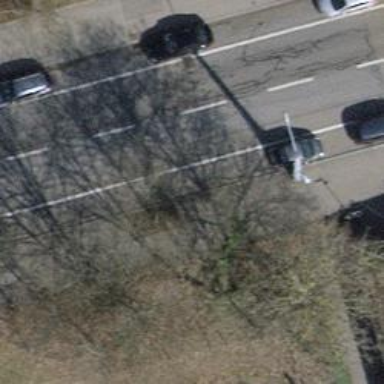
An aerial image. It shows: Avenue lined with trees.